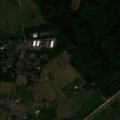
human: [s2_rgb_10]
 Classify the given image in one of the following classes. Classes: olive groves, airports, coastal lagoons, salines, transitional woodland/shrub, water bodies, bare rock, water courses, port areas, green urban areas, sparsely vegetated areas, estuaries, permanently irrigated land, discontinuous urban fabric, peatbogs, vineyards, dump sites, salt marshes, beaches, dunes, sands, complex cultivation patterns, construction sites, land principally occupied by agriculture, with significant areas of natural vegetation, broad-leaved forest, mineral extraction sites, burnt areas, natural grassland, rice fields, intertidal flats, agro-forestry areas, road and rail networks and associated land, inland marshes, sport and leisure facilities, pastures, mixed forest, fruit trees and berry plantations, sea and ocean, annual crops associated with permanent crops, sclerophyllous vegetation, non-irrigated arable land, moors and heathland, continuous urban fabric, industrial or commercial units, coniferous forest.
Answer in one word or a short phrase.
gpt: discontinuous urban fabric, pastures, land principally occupied by agriculture, with significant areas of natural vegetation, mixed forest